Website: home-depot
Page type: account-selection
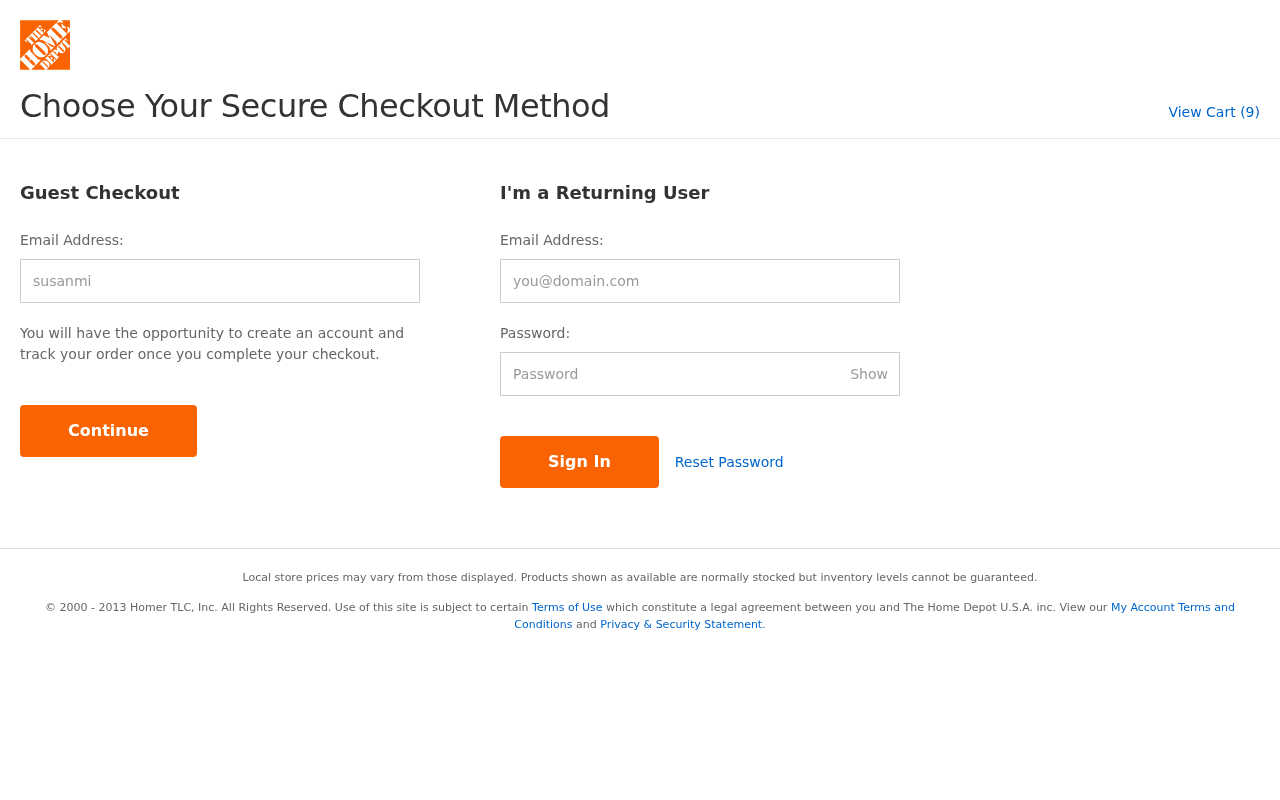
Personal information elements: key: PII_LOGIN_USERNAME
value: susanmichael56
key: PII_LOGIN_USERNAME2
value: susanmichael56
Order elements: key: ORDER_NUM_ITEMS
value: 9